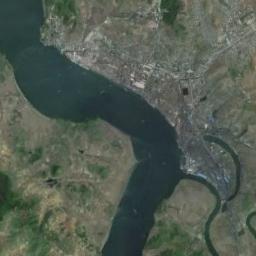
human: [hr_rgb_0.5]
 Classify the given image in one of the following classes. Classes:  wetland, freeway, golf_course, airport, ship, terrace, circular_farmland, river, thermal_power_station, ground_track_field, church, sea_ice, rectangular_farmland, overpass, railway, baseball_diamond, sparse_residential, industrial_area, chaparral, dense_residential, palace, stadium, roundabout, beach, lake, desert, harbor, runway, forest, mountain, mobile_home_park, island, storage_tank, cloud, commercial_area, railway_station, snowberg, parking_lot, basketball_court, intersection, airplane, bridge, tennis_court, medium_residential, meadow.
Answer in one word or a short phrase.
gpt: river